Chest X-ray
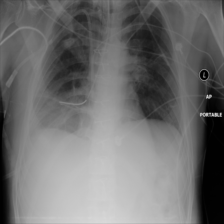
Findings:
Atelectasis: negative
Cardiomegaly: negative
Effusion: negative
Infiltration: negative
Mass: negative
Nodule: negative
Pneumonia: negative
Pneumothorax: negative
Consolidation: negative
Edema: negative
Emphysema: negative
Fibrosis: negative
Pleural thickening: negative
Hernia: negative